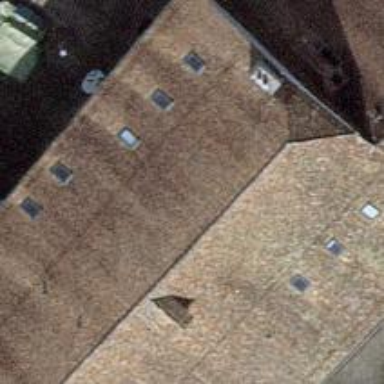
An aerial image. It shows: Hotel.